I will show an image sequence of human cooking. I have annotated the images with numbered circles. Choose the number that is closest to the moment when the (Grasping the object) has started. You are a five-time world champion in this game. Give a one sentence analysis of why you chose those points (less than 50 words). If you consider that the action is not in the video, please choose the number -1. Provide your answer at the end in a json file of this format: {"points": []}
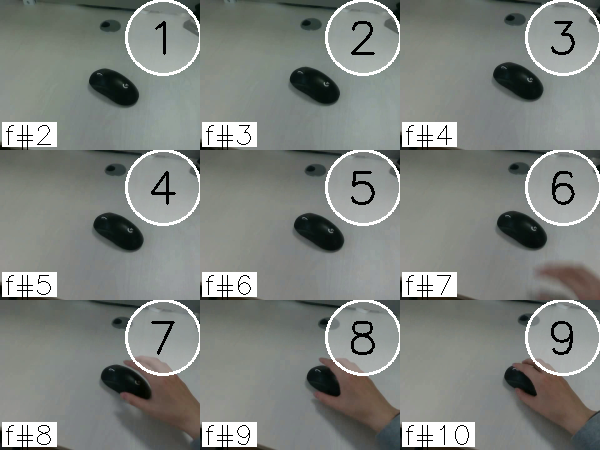
Frame 9 shows the clearest moment of hand-object contact.
{"points": [9]}